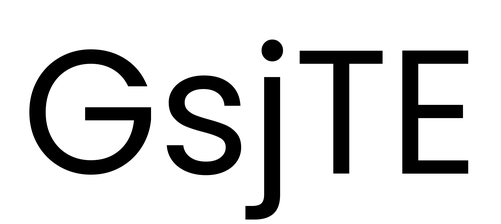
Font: Poppins-Regular